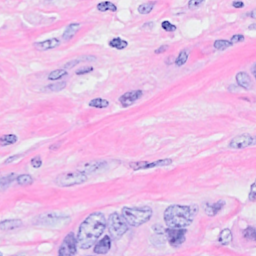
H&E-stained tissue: Breast